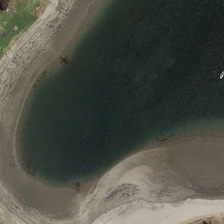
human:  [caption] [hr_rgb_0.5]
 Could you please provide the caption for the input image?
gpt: a beach is near a piece of dark green .

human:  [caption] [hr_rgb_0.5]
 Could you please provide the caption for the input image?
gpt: a beach is near a piece of dark green .

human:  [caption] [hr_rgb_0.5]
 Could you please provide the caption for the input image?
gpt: a beach is near a piece of dark green .

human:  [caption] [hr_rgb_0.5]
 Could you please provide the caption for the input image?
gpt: a beach is near a piece of dark green .

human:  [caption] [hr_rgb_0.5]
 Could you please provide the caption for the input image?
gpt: a beach is near a piece of dark green .